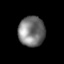
Tissue: lung
Cell type: Epithelial cells
Senescence score: 0.1134
Nuclear area (px): 777
Mean DAPI intensity: 119.363